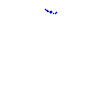
Particle: kaon